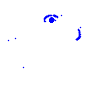
Particle: electron